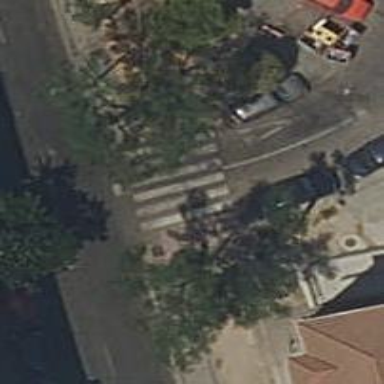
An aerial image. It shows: Uncontrolled zebra crossing on the road.